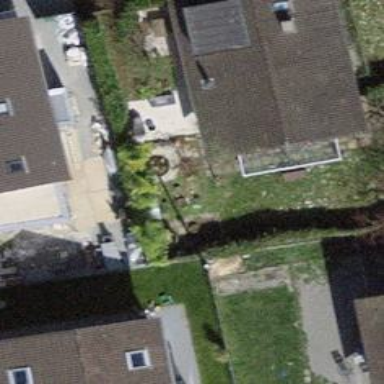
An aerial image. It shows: Building with tiled roof.